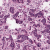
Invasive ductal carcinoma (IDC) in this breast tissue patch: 1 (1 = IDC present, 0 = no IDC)